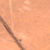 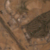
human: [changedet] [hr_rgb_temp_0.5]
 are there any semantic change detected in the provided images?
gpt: The desert area left the place to urbanization.